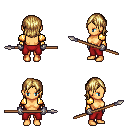
a pixel art fantasy rpg character, female body template, human, tanned skin, gold arm armor, red pants, blonde long bangs hairstyle, metal gloves, spear, four views (front, back, left, right), 2x2 character sprite sheet, small pixel art, hard edges, no anti-aliasing